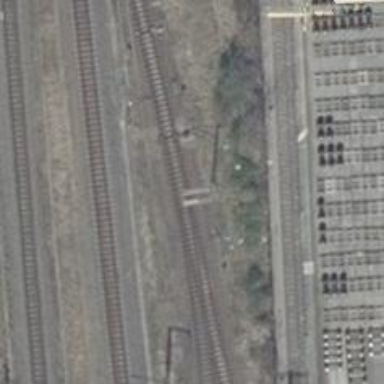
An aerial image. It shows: Railway switch with turnout to the right.